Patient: sex F, age 56
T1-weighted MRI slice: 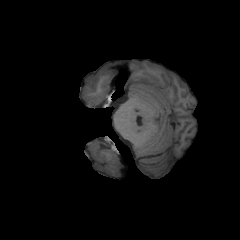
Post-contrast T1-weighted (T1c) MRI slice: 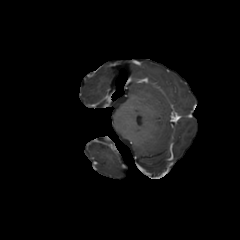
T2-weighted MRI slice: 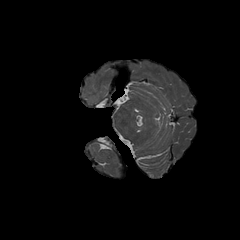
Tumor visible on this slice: no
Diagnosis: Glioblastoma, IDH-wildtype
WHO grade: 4